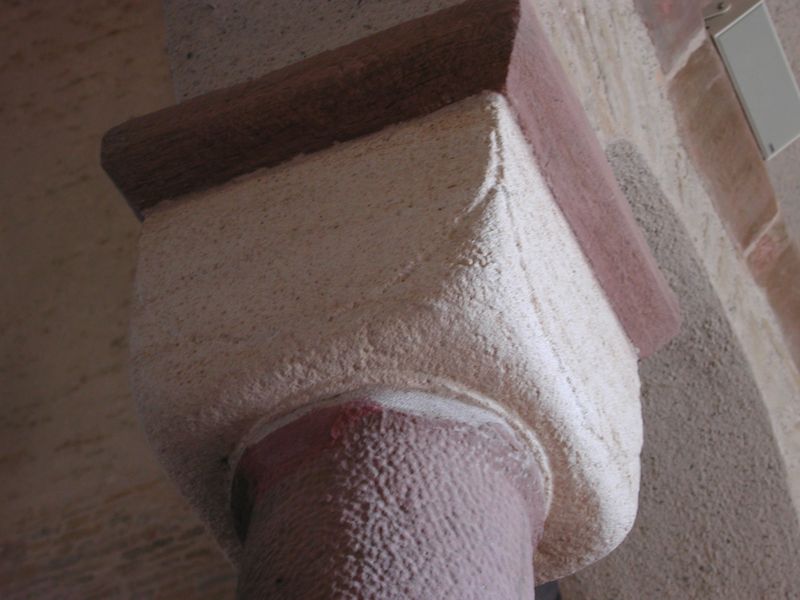
Titel: Ottmarsheim, ehemalige Nonnenklosterkirche
Standort: Ottmarsheim, Abteikirche (EU - F)
Schlagwörter: schatten, ausschnitt, holz, licht, marmor, säule, weiss, gebäude, haus, rot, schloss, architektur, stein, steine, kirche, decke, rosa, rund, relief, bogen, mauer, farbe, einfach, detail, foto, fotografie, eingang, stütze, gewölbe, eckig, palast, schlicht, kapitell, photo, putz, sandstein, rötlich, dorisch, guss, träger, tropfen, kapitel, backsteine, kämpferplatte, kalkstein, abschluss, porös, buntsandstein, poös, salzstein